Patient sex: M
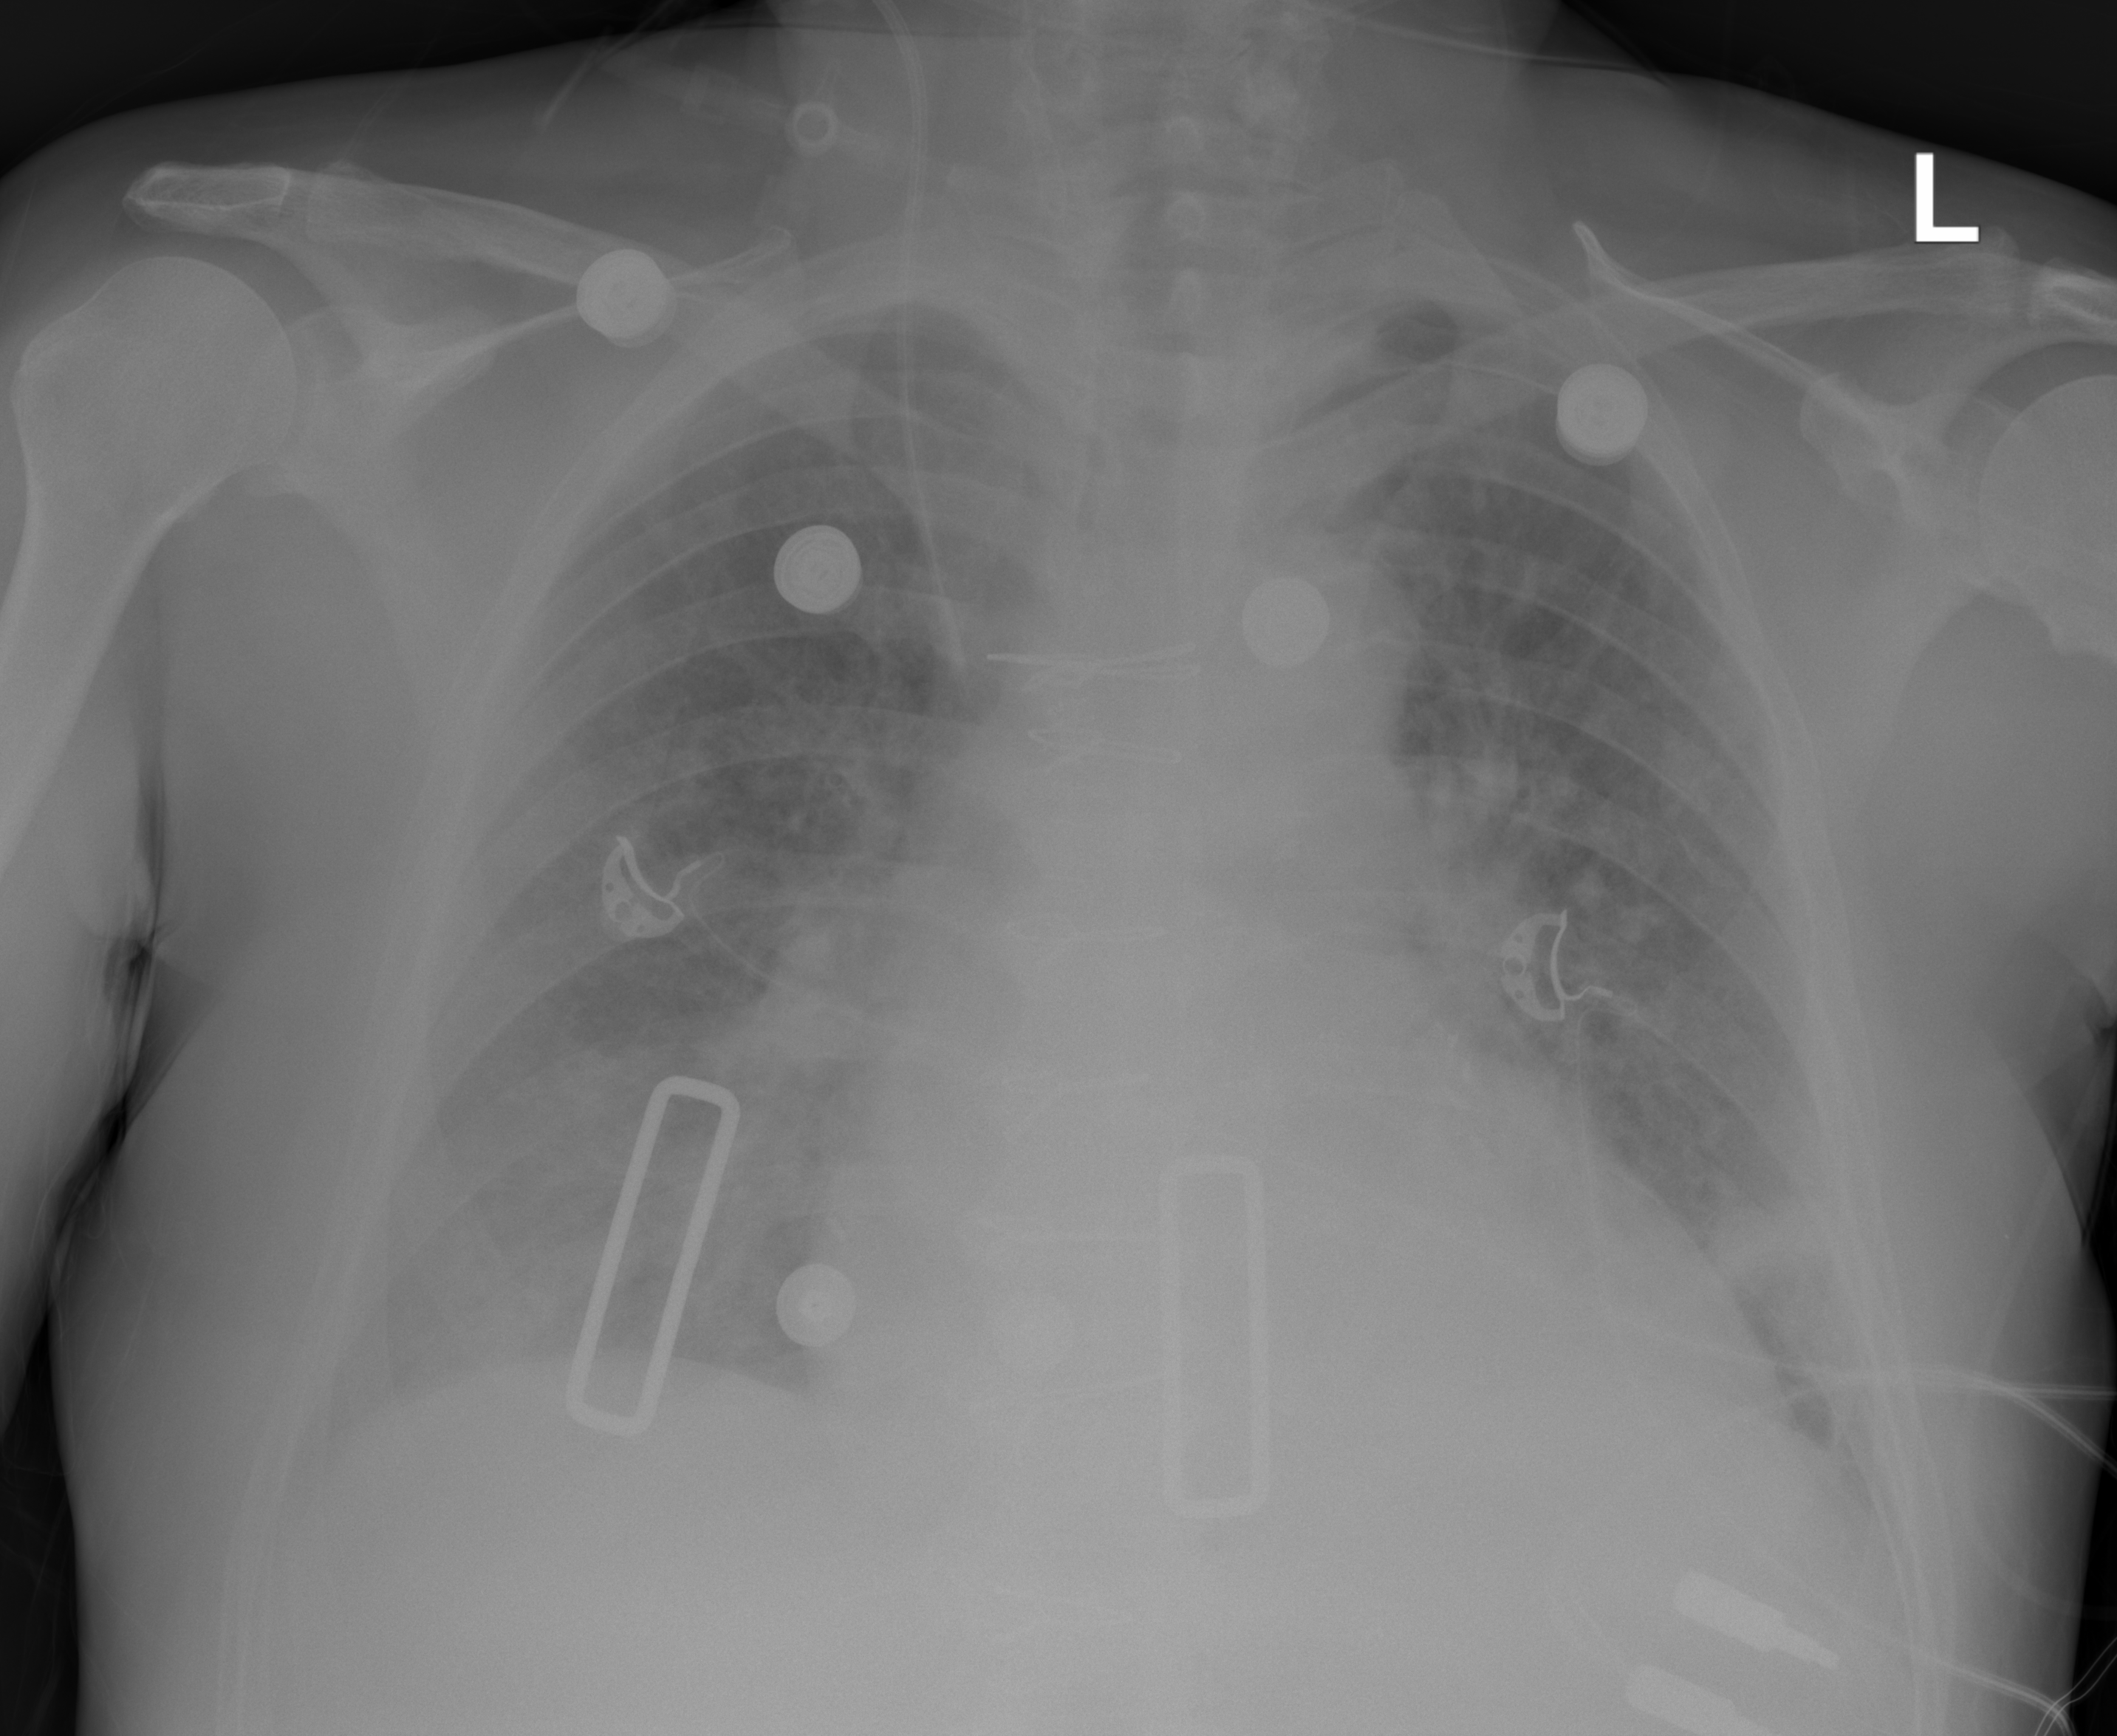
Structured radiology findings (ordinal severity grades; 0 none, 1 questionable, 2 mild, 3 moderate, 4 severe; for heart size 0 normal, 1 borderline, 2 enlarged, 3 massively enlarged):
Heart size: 2
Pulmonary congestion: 2
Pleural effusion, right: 1
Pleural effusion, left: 1
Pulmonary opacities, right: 2
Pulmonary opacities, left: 0
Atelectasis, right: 2
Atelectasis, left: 2